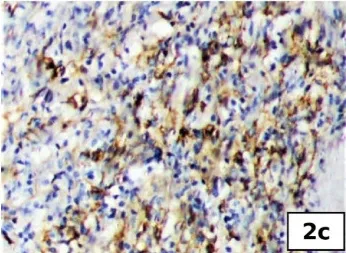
Spindled to ovoid cells, H&E x400, c.
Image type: pathology (h&e)